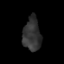
Tissue: lung
Cell type: Epithelial cells
Senescence score: 0.1614
Nuclear area (px): 576
Mean DAPI intensity: 51.108